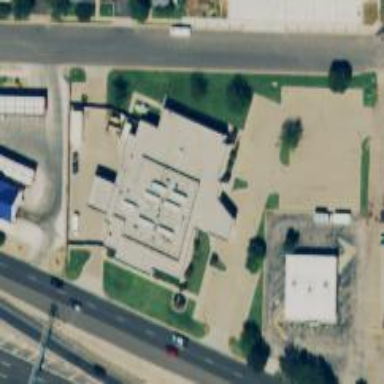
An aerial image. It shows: Government office building.